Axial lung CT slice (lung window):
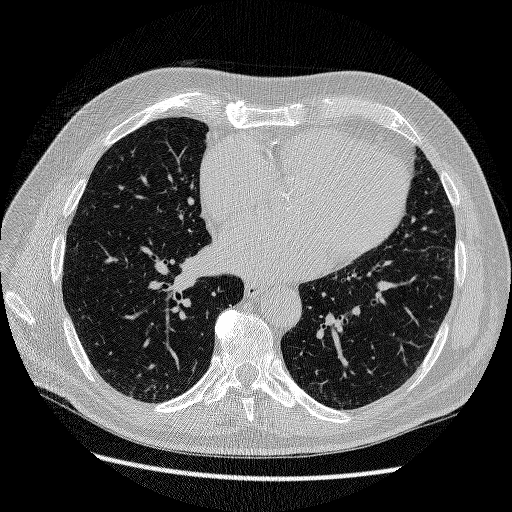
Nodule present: no